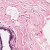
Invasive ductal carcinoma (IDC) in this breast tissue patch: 0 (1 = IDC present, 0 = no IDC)